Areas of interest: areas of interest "Financial and Insurance Institution"
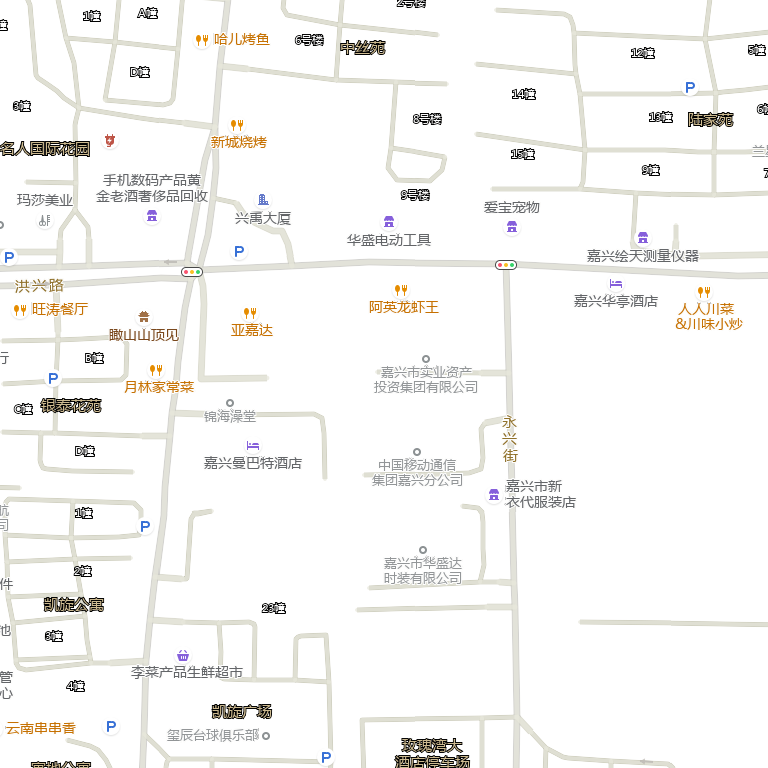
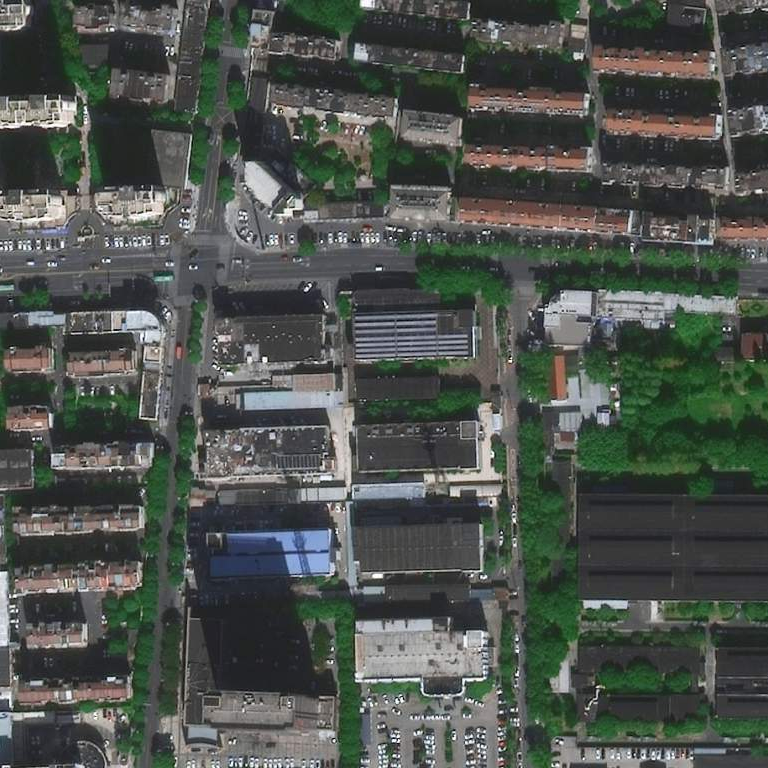